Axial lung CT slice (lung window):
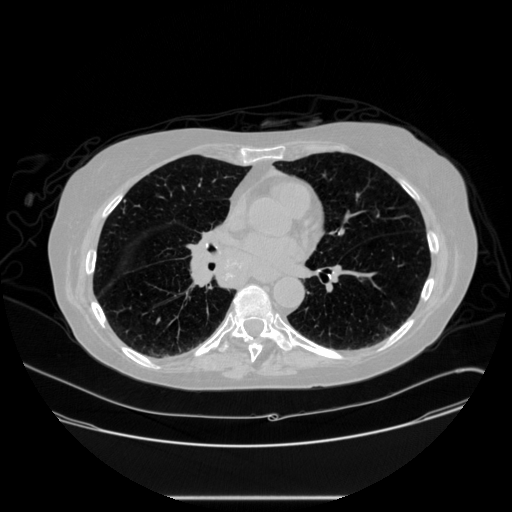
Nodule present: no